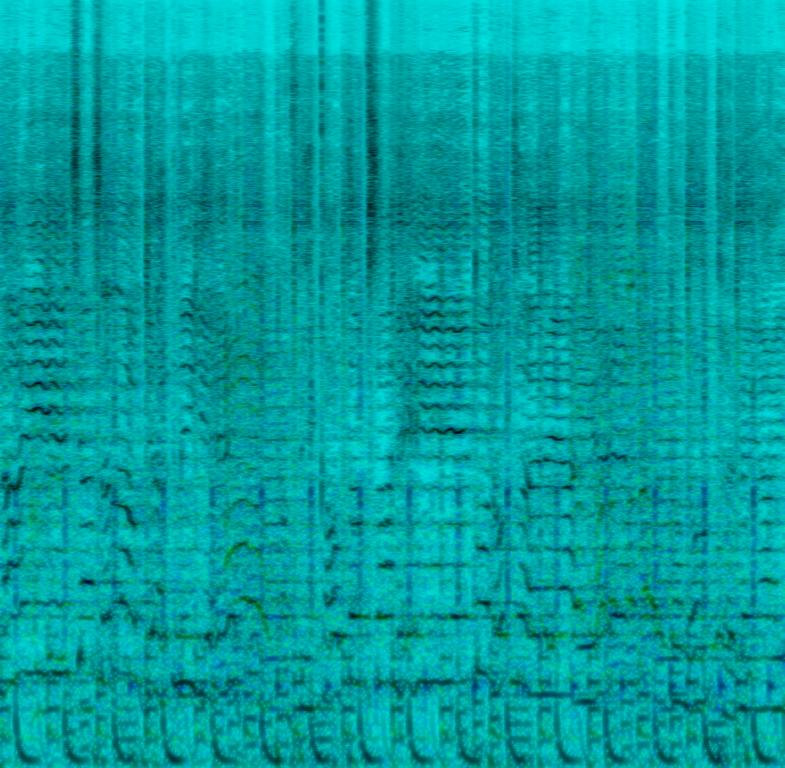
The song is a traditional south asian dance song with clear reggae influences. It is upbeat, vibrant and features bouncy reggae percussion. There are brass instruments playing cheerful motifs, and the lead singer has reverb and ample autotune applied to his vocal. There's a background vocalist adding shouted ad-libs to the song.